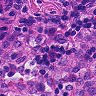
Metastatic tissue present: no